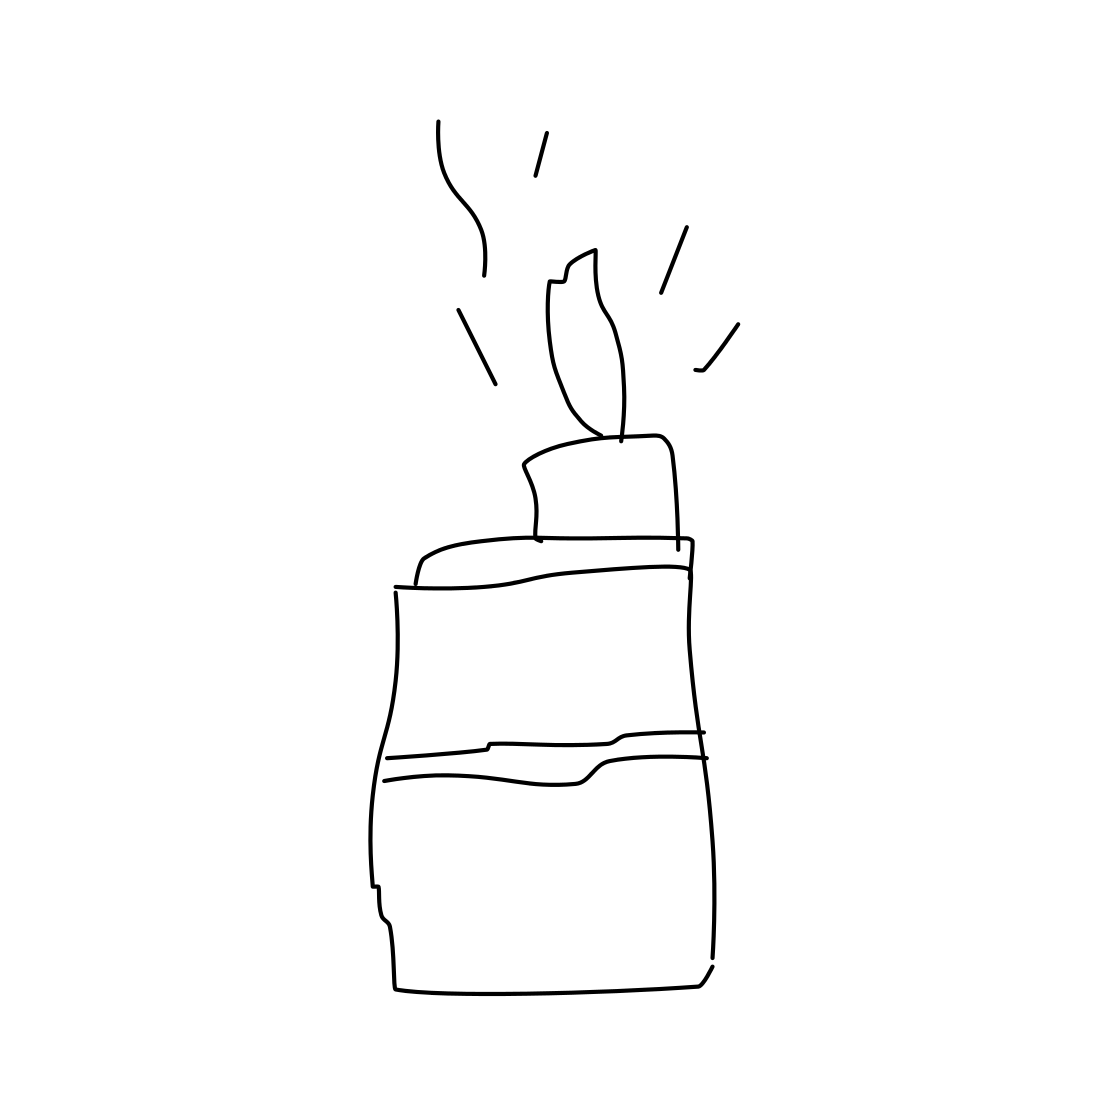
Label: lighter